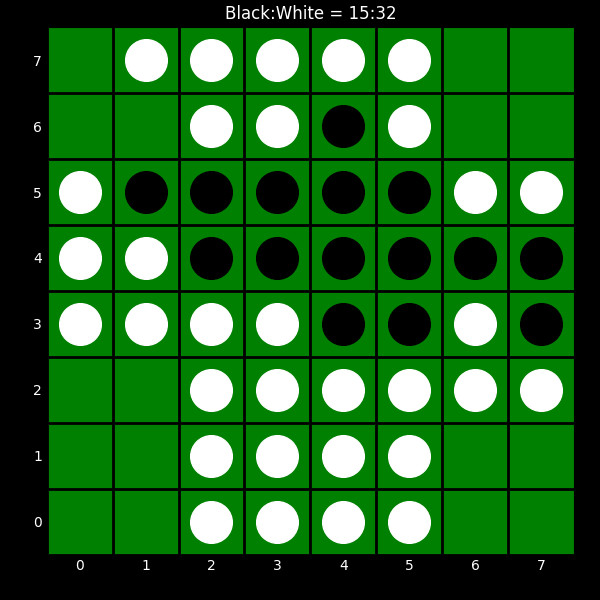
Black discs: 15
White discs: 32